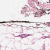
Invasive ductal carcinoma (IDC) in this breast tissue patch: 0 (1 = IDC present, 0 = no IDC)